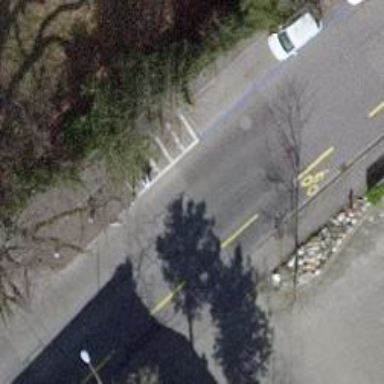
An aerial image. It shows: Motorcycle parking area.